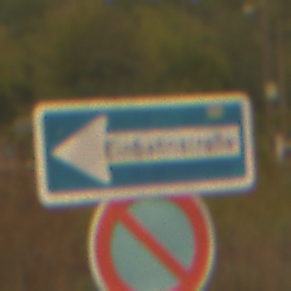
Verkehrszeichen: EinbahnstrasseLinksweisend
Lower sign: EingeschraenktesHalteverbot
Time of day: SunriseSunset
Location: Outdoor (Suburban)
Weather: PartlyCloudy
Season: NotSpecified
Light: Natural